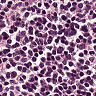
Metastatic tissue present: no